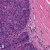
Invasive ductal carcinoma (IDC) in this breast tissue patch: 0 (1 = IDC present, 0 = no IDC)